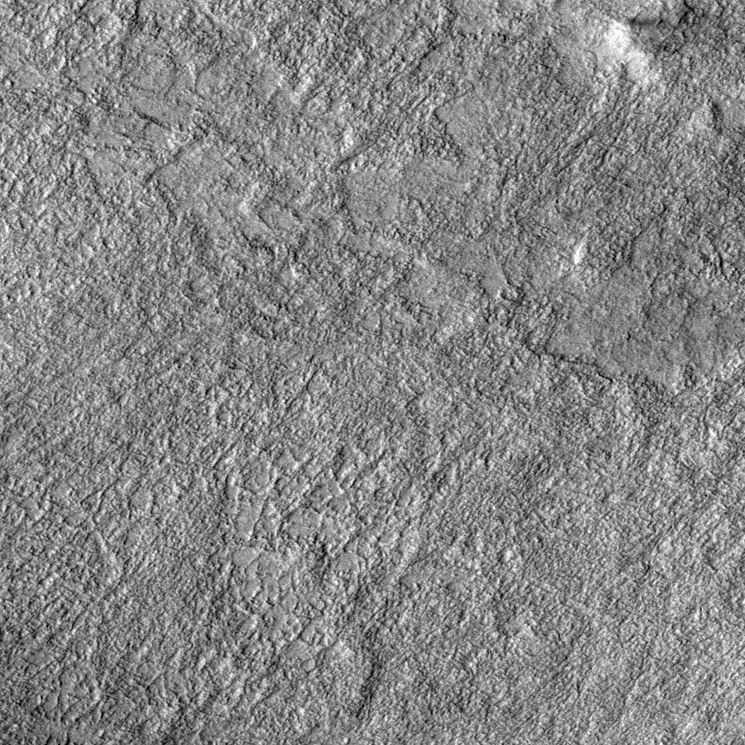
Label: dustdevil